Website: bh-photo
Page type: delivery-shipping
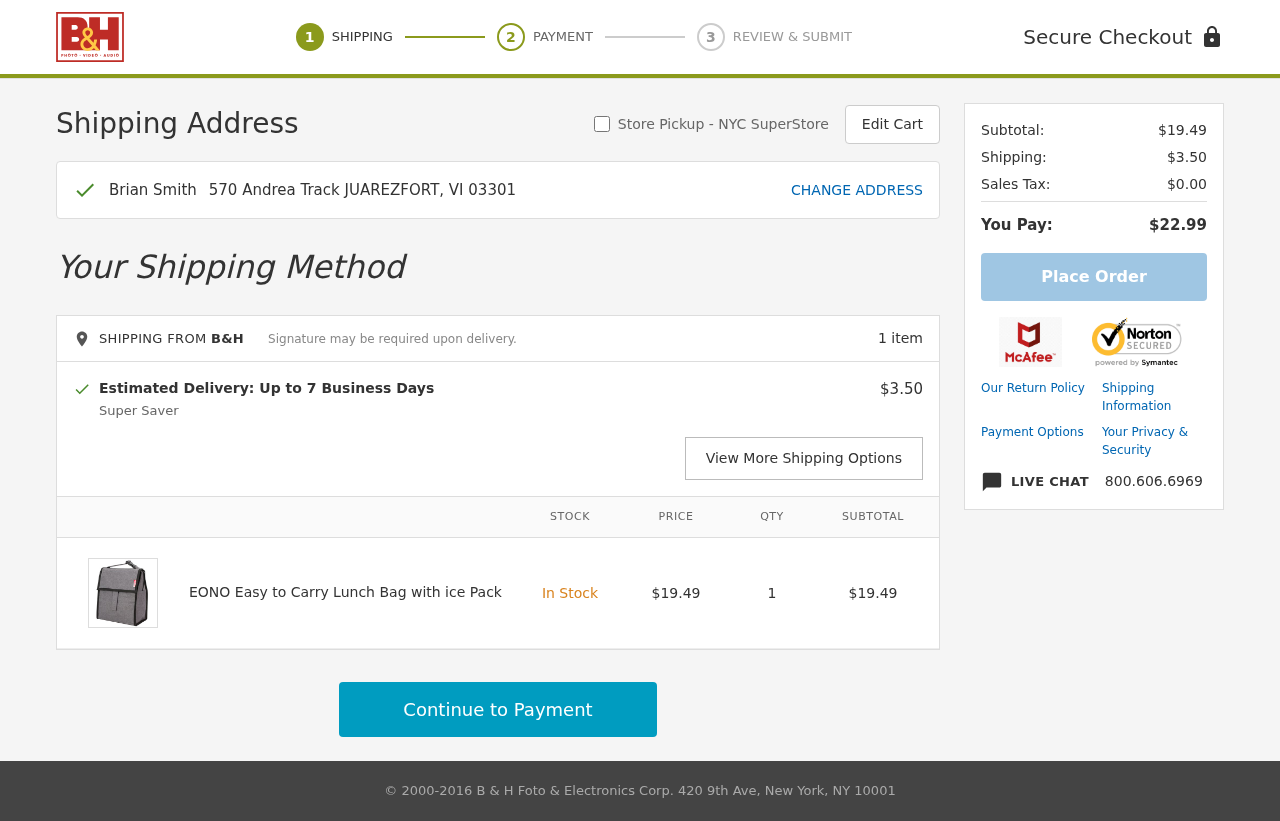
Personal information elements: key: PII_FULLNAME
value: Brian Smith
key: PII_STREET
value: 570 Andrea Track
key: PII_CITY_STATE_ZIP
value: JUAREZFORT, VI 03301
Product elements: key: PRODUCT1_NAME
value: EONO Easy to Carry Lunch Bag with ice Pack
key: PRODUCT1_PRICE
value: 19.49
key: PRODUCT1_QUANTITY
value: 1
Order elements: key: ORDER_NUM_ITEMS
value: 1 item
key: ORDER_DELIVERY_DATE
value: Estimated Delivery: Up to 7 Business Days
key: ORDER_SHIPPING_COST
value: $3.50
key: ORDER_SUBTOTAL
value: $19.49
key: ORDER_SUBTOTAL2
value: $19.49
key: ORDER_SHIPPING_COST2
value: $3.50
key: ORDER_TAX
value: $0.00
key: ORDER_TOTAL
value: $22.99